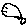
Label: fish